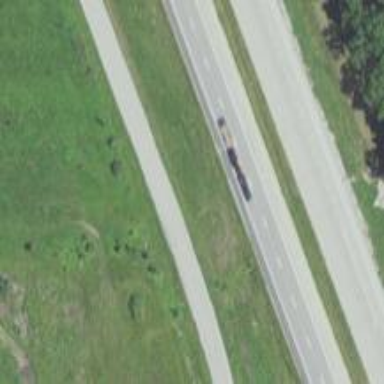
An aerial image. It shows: Trunk highway with expressway features.